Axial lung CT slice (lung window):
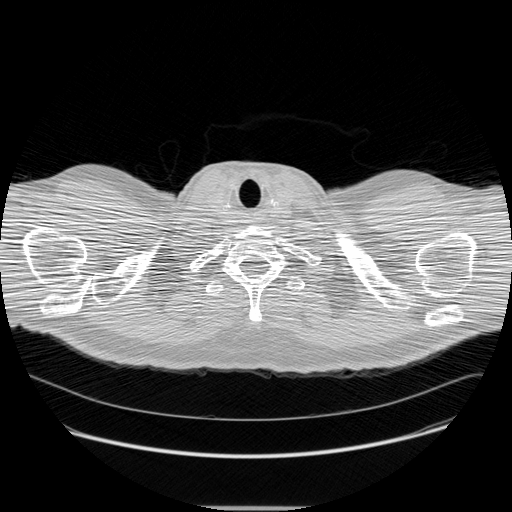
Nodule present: no